Question: Trying not to select same connection multiple times I have tried to use charindex() = 0 condition the following way:
'''
WITH Cluster(calling_party, called_party, link_strength, Path)
AS
(SELECT
calling_party,
called_party,
link_strength,
CONVERT(varchar(max), calling_party + '.' + called_party) AS Path
FROM
monthly_connections_test
WHERE
link_strength > 0.1 AND
calling_party = 'b'
UNION ALL
SELECT
mc.calling_party,
mc.called_party,
mc.link_strength,
CONVERT(varchar(max), cl.Path + '.' + mc.calling_party + '.' + mc.called_party) AS Path
FROM
monthly_connections_test mc
INNER JOIN Cluster cl ON
(
mc.called_party = cl.called_party OR
mc.called_party = cl.calling_party
) AND
(
CHARINDEX(cl.called_party + '.' + mc.calling_party, Path) = 0 AND
CHARINDEX(cl.called_party + '.' + mc.called_party, Path) = 0
)
WHERE
mc.link_strength > 0.1
)
SELECT
calling_party,
called_party,
link_strength,
Path
FROM
Cluster OPTION (maxrecursion 30000)
'''
The condition however does not fulfill its purpose as the same rows are selected multiple times.
The actual aim here is to retrieve the whole cluster of connections to which the selected user (in the example user b) belongs.
I tried to modify the query the following way:
'''
With combined_users AS
(SELECT calling_party CALLING, called_party CALLED, link_strength FROM dbo.monthly_connections_test WHERE link_strength > 0.1),
related_users1 AS
(
SELECT c.CALLING, c.CALLED, c.link_strength, CONVERT(varchar(max), '.' + c.CALLING + '.' + c.CALLED + '.') path from combined_users c where CALLING = 'a1'
UNION ALL
SELECT c.CALLING, c.CALLED, c.link_strength,
convert(varchar(max),r.path + c.CALLED + '.') path
from combined_users c
join related_users1 r
ON (c.CALLING = r.CALLED) and CHARINDEX(c.CALLING + '.' + c.CALLED + '.', r.path)= 0
),
related_users2 AS
(
SELECT c.CALLING, c.CALLED, c.link_strength, CONVERT(varchar(max), '.' + c.CALLING + '.' + c.CALLED + '.') path from combined_users c where CALLED = 'a1'
UNION ALL
SELECT c.CALLING, c.CALLED, c.link_strength,
convert(varchar(max),r.path + c.CALLING + '.') path
from combined_users c
join related_users2 r
ON c.CALLED = r.CALLING and CHARINDEX('.' + c.CALLING + '.' + c.CALLED, r.path)= 0
)
SELECT CALLING, CALLED, link_strength, path FROM
(SELECT CALLING, CALLED, link_strength, path FROM related_users1 UNION SELECT CALLING, CALLED, link_strength, path FROM related_users2) r OPTION (MAXRECURSION 30000)
'''
To test the query I created the cluster below:

The query above returned the following table:
'''
a1 a2 <PHONE> .a1.a2.
a11 a13 <PHONE> .a12.a1.a13.a11.
a12 a1 <PHONE> .a12.a1.
a13 a12 <PHONE> .a12.a1.a13.
a14 a13 <PHONE> .a12.a1.a13.a14.
a15 a14 <PHONE> .a12.a1.a13.a14.a15.
a2 a10 <PHONE> .a1.a2.a10.
a2 a3 <PHONE> .a1.a2.a3.
a3 a4 <PHONE> .a1.a2.a3.a4.
a3 a6 <PHONE> .a1.a2.a3.a6.
a4 a8 <PHONE> .a1.a2.a3.a4.a8.
a4 a9 <PHONE> .a1.a2.a3.a4.a9.
'''
The query obviously returns connections toward the selected node and the connections in the opposite direction. The problem is the change of direction: for example the connections a7, a4 and a11, a10 are not selected because the direction is changed (relative to starting node).
Does anyone know how to modify the query in order to include all connections?
Thank you
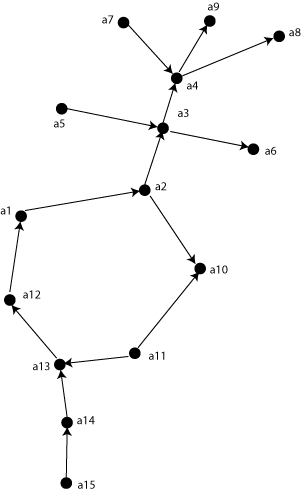
Answer: Okay, there are several things to discuss here.
Zerothly, i have PostgreSQL, so all this is done with that; i'm trying to only use standard SQL, so this should work okay with SQL Server too.
Firstly, if you're only interested in calls with link strength greater than 0.1, let's say:
'''
-- like calls, but only strong enough to be interesting
create view strong_calls (calling_party, called_party, link_strength)
as (
select calling_party, called_party, link_strength
from monthly_connections_test
where link_strength > 0.1
);
'''
And from now on, we'll talk in terms of this table.
Secondly, you say:
> The actual aim here is to retrieve the whole cluster of connections to which the selected user (in the example user b) belongs.
If that's true, why are you computing the path? If you just want to know the set of connections, you can do:
'''
with recursive cluster (calling_party, called_party, link_strength)
as (
(
select calling_party, called_party, link_strength
from strong_calls
where calling_party = 'b'
)
union
(
select c.calling_party, c.called_party, c.link_strength
from cluster this, strong_calls c
where c.calling_party = this.called_party
or c.called_party = this.calling_party
)
)
select *
from cluster;
'''
Thirdly, perhaps you don't really want to find what connections are in the cluster, you want to find which people are in the cluster, and what the shortest path to them from the target is. In that case, you can do:
'''
with recursive cluster (party, path)
as (
select cast('b' as character varying), cast('b' as character varying)
union
(
select (case
when this.party = c.calling_party then c.called_party
when this.party = c.called_party then c.calling_party
end), (this.path || '.' || (case
when this.party = c.calling_party then c.called_party
when this.party = c.called_party then c.calling_party
end))
from cluster this, strong_calls c
where (this.party = c.calling_party and position(c.called_party in this.path) = 0)
or (this.party = c.called_party and position(c.calling_party in this.path) = 0)
)
)
select party, path
from cluster
where not exists (
select *
from cluster c2
where cluster.party = c2.party
and (
char_length(cluster.path) > char_length(c2.path)
or (char_length(cluster.path) = char_length(c2.path)) and (cluster.path > c2.path)
)
)
order by party, path;
'''
As you can see, you were very much on the right track.
If you actually do want a list of all the calls in the cluster, with paths, then, er, i'll get back to you!
EDIT: Bear in mind that the queries which don't construct a path will have very different performance characteristics to those which do. Roughly speaking, the non-path queries will do O(n) work (probably in about O(log n) iteration steps), because they visit each node in the cluster, but the path-constructing steps will do much more - O(n!) maybe? - because they have to visit every through the graph. You'll be alright if clusters are as big as in your examples, but if they're much bigger, you may find the runtime is prohibitive.